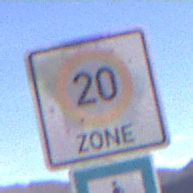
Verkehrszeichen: BeginnZone20
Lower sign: SackgasseFussgaengerDurchlaessig
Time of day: Midday
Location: Outdoor (Nature)
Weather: Clear
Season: NotSpecified
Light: Natural